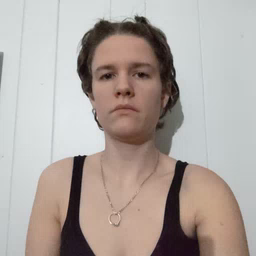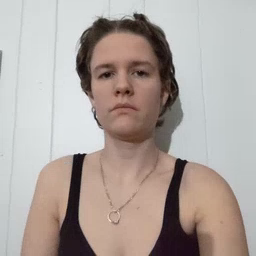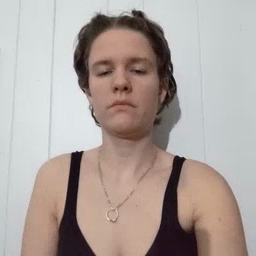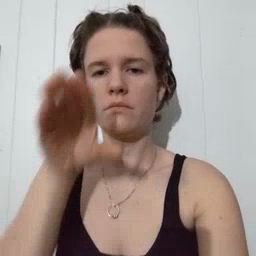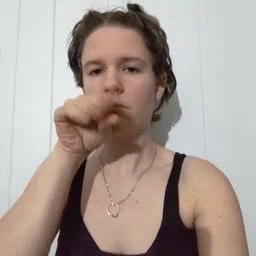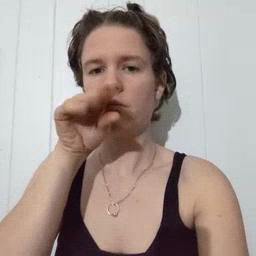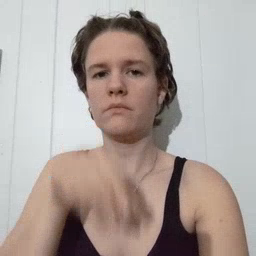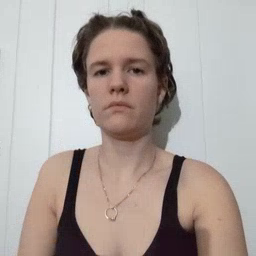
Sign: goose